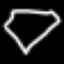
Label: diamond